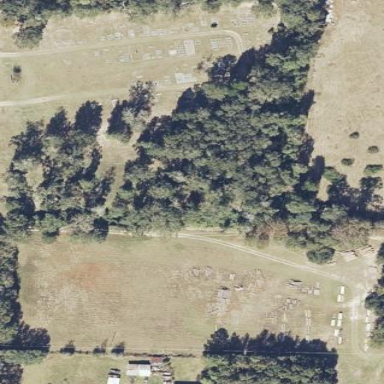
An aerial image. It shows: Cemetery.